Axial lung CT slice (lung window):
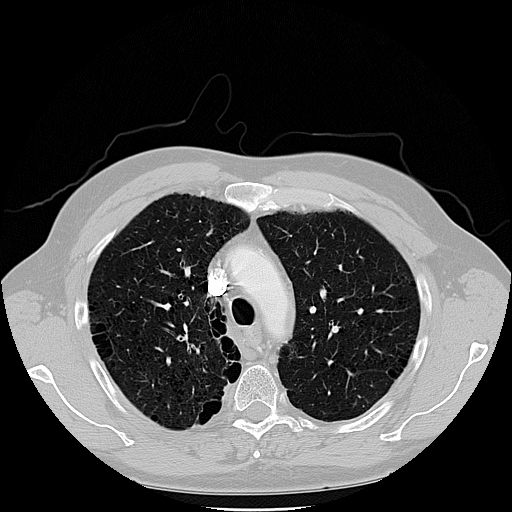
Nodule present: no